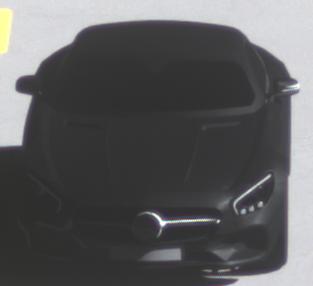
Make: Mercedes-Benz
Model: AMG GT Coupé
Detailed model: AMG GT (190) Coupé
Model produced from: 2014/10
Model produced until: 2017/01
Doors: 2
Color: black
Road condition: dry road
Daytime: morning or afternoon
Contrast: high contrast